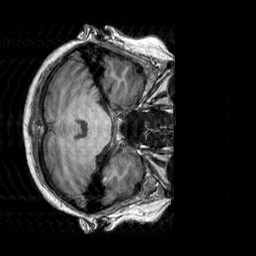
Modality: T1w
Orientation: axial
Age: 63
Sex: female
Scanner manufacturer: siemens
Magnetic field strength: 3 T
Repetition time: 2.3 s
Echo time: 0.00303 s